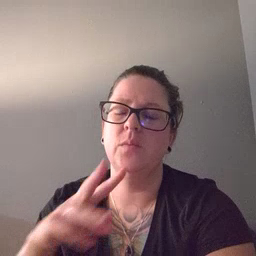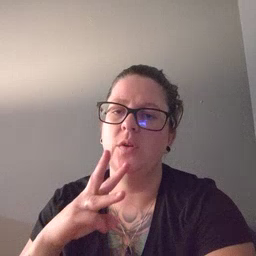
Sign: water